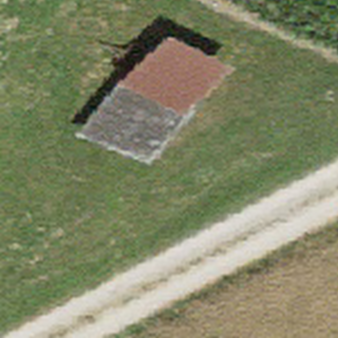
Label: other